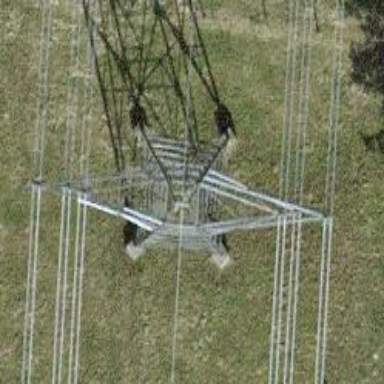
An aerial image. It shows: Power tower.